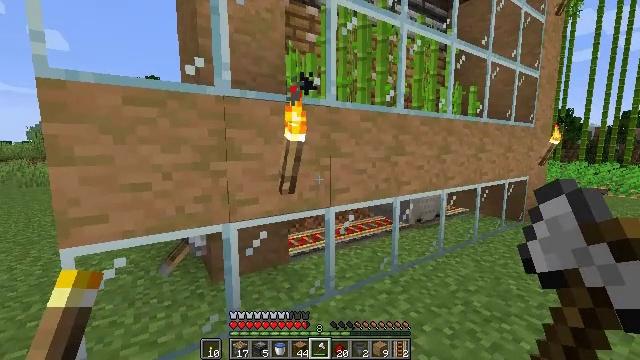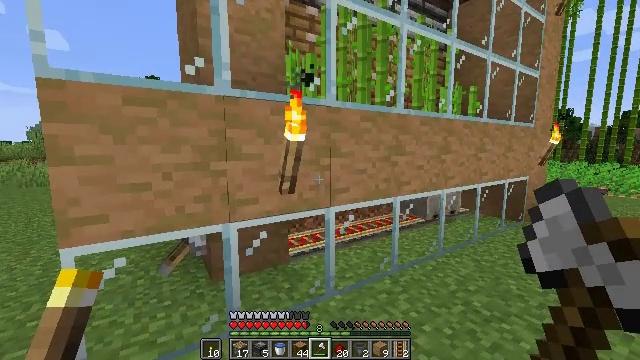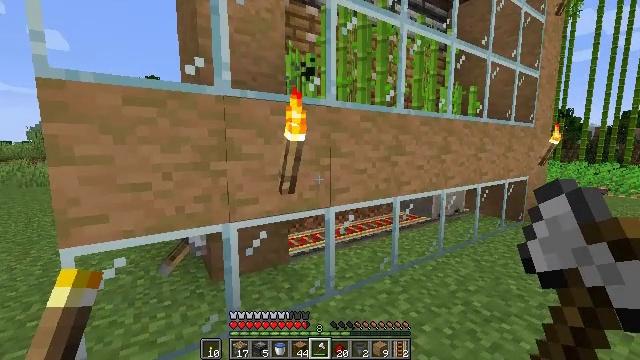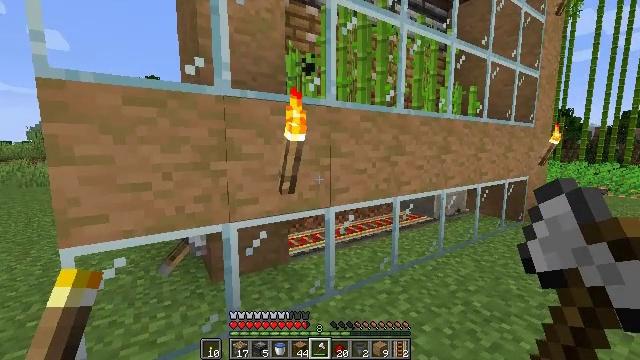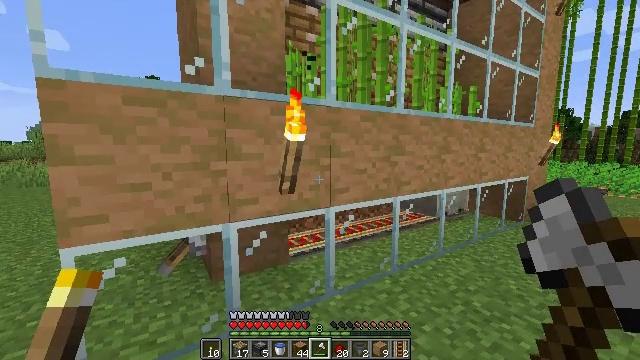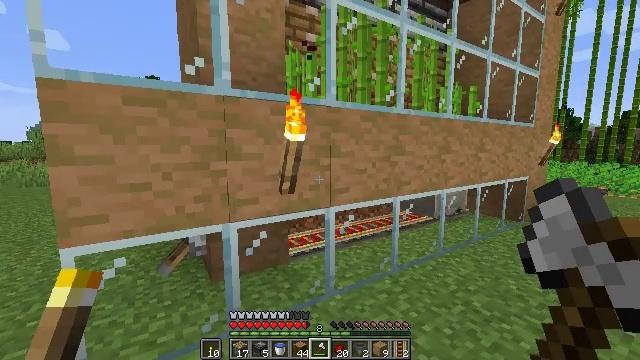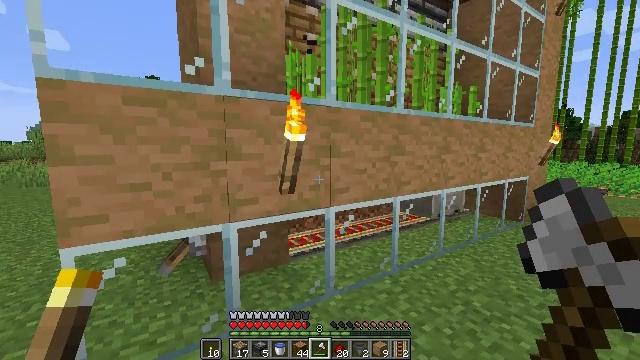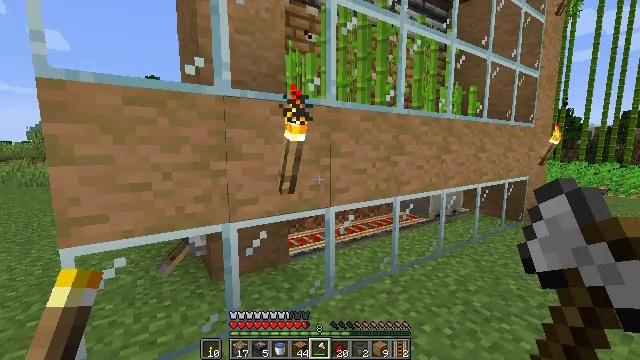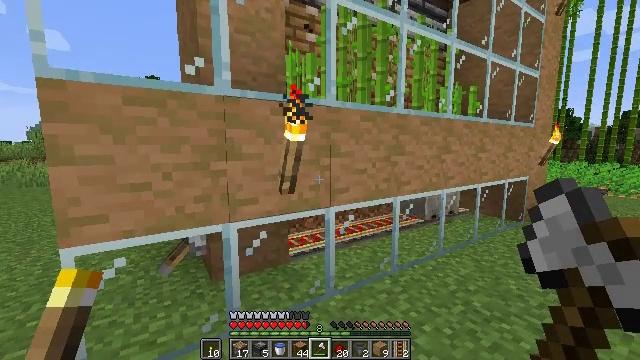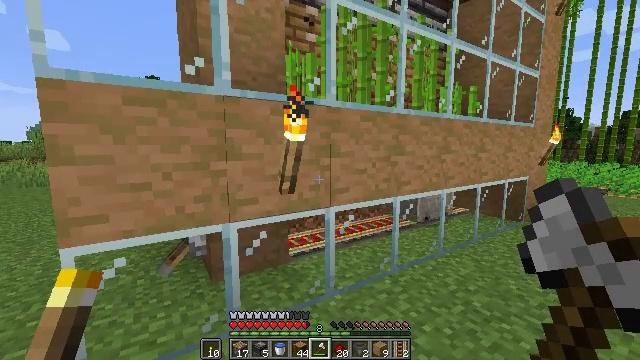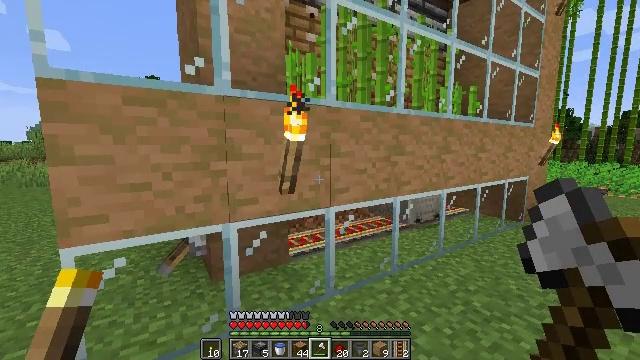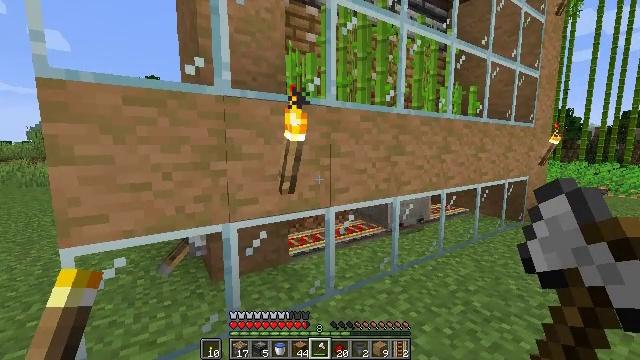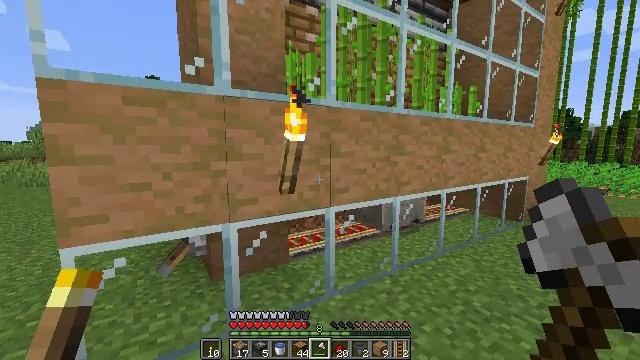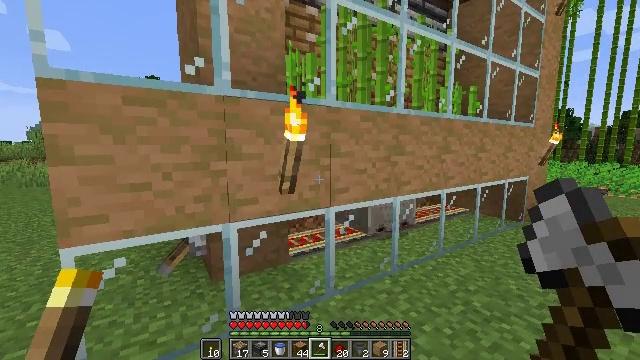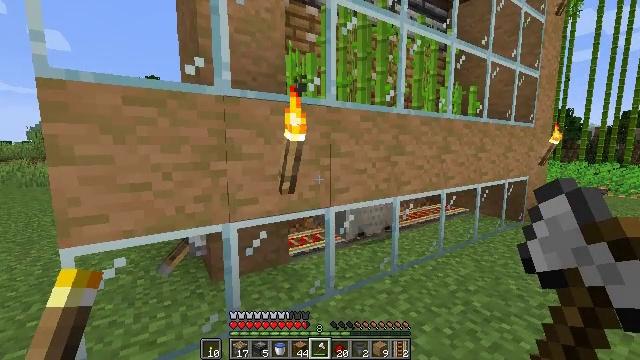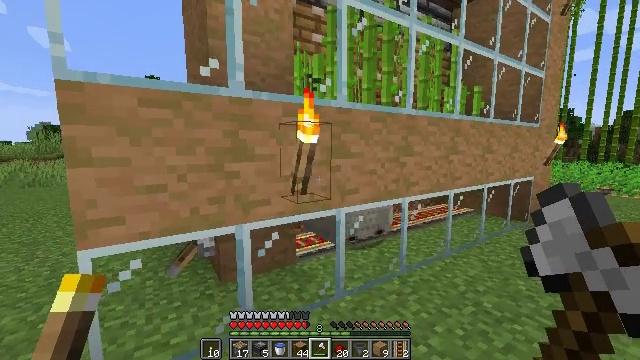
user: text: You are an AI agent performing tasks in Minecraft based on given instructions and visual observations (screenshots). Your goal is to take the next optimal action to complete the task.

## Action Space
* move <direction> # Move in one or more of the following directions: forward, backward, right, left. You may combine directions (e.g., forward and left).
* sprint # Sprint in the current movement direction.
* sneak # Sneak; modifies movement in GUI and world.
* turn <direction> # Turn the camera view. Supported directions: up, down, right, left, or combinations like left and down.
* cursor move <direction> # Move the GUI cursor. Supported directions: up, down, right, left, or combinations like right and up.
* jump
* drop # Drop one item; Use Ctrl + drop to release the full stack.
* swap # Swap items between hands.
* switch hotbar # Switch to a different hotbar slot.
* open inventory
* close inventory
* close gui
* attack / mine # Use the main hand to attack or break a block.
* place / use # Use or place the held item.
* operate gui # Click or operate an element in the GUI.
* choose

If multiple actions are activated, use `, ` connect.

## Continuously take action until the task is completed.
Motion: motion action
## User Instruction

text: Retrieve stripped jungle log from structures.
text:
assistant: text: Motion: no_op
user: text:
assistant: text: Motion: no_op
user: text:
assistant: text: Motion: no_op
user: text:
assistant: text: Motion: no_op
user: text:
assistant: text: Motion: no_op
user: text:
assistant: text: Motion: no_op
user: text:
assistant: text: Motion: no_op
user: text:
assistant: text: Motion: no_op
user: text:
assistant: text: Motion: no_op
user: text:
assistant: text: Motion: no_op
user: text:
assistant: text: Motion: no_op
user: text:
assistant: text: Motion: no_op
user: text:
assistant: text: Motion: no_op
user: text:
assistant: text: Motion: no_op
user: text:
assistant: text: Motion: move left
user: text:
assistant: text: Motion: move left
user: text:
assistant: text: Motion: move left
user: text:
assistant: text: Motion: no_op
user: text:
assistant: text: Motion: no_op
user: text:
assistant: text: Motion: no_op
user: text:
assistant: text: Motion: no_op
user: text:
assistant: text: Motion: no_op
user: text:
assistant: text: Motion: move right
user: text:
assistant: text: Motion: move right
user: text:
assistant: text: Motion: move right
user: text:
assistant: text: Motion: move forward and move right
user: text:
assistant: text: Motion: move forward and move right
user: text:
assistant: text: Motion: move forward and move right
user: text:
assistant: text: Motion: move forward and move right
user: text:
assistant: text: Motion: turn left